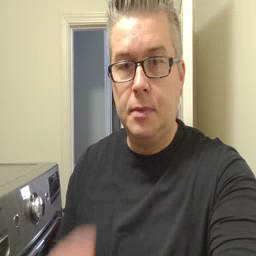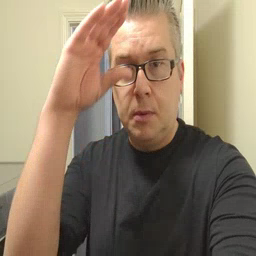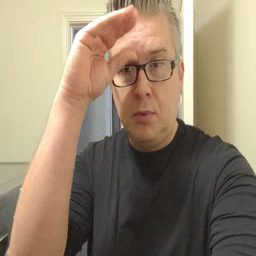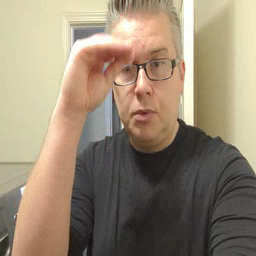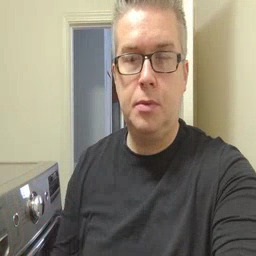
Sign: boy